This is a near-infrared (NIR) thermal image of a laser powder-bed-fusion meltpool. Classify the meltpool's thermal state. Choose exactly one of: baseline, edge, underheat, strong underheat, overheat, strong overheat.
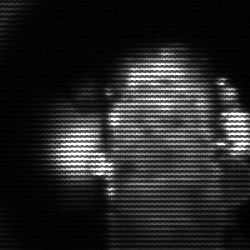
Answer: strong underheat